Field crop: maize
Growth stage: 2
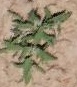
Species: atriplex